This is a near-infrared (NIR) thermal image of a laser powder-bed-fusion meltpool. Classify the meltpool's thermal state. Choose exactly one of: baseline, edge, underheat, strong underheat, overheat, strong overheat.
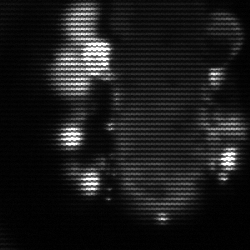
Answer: strong underheat